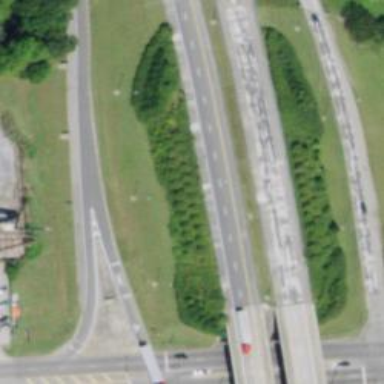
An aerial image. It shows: Motorway with asphalt surface and embankment.